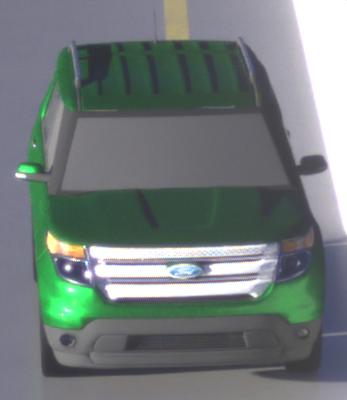
Make: Ford
Model: Explorer
Detailed model: Gen. 5
Model produced from: 2010
Model produced until: 2019
Doors: 5
Color: green
Road condition: wet road
Daytime: sunrise or sunset
Contrast: high contrast